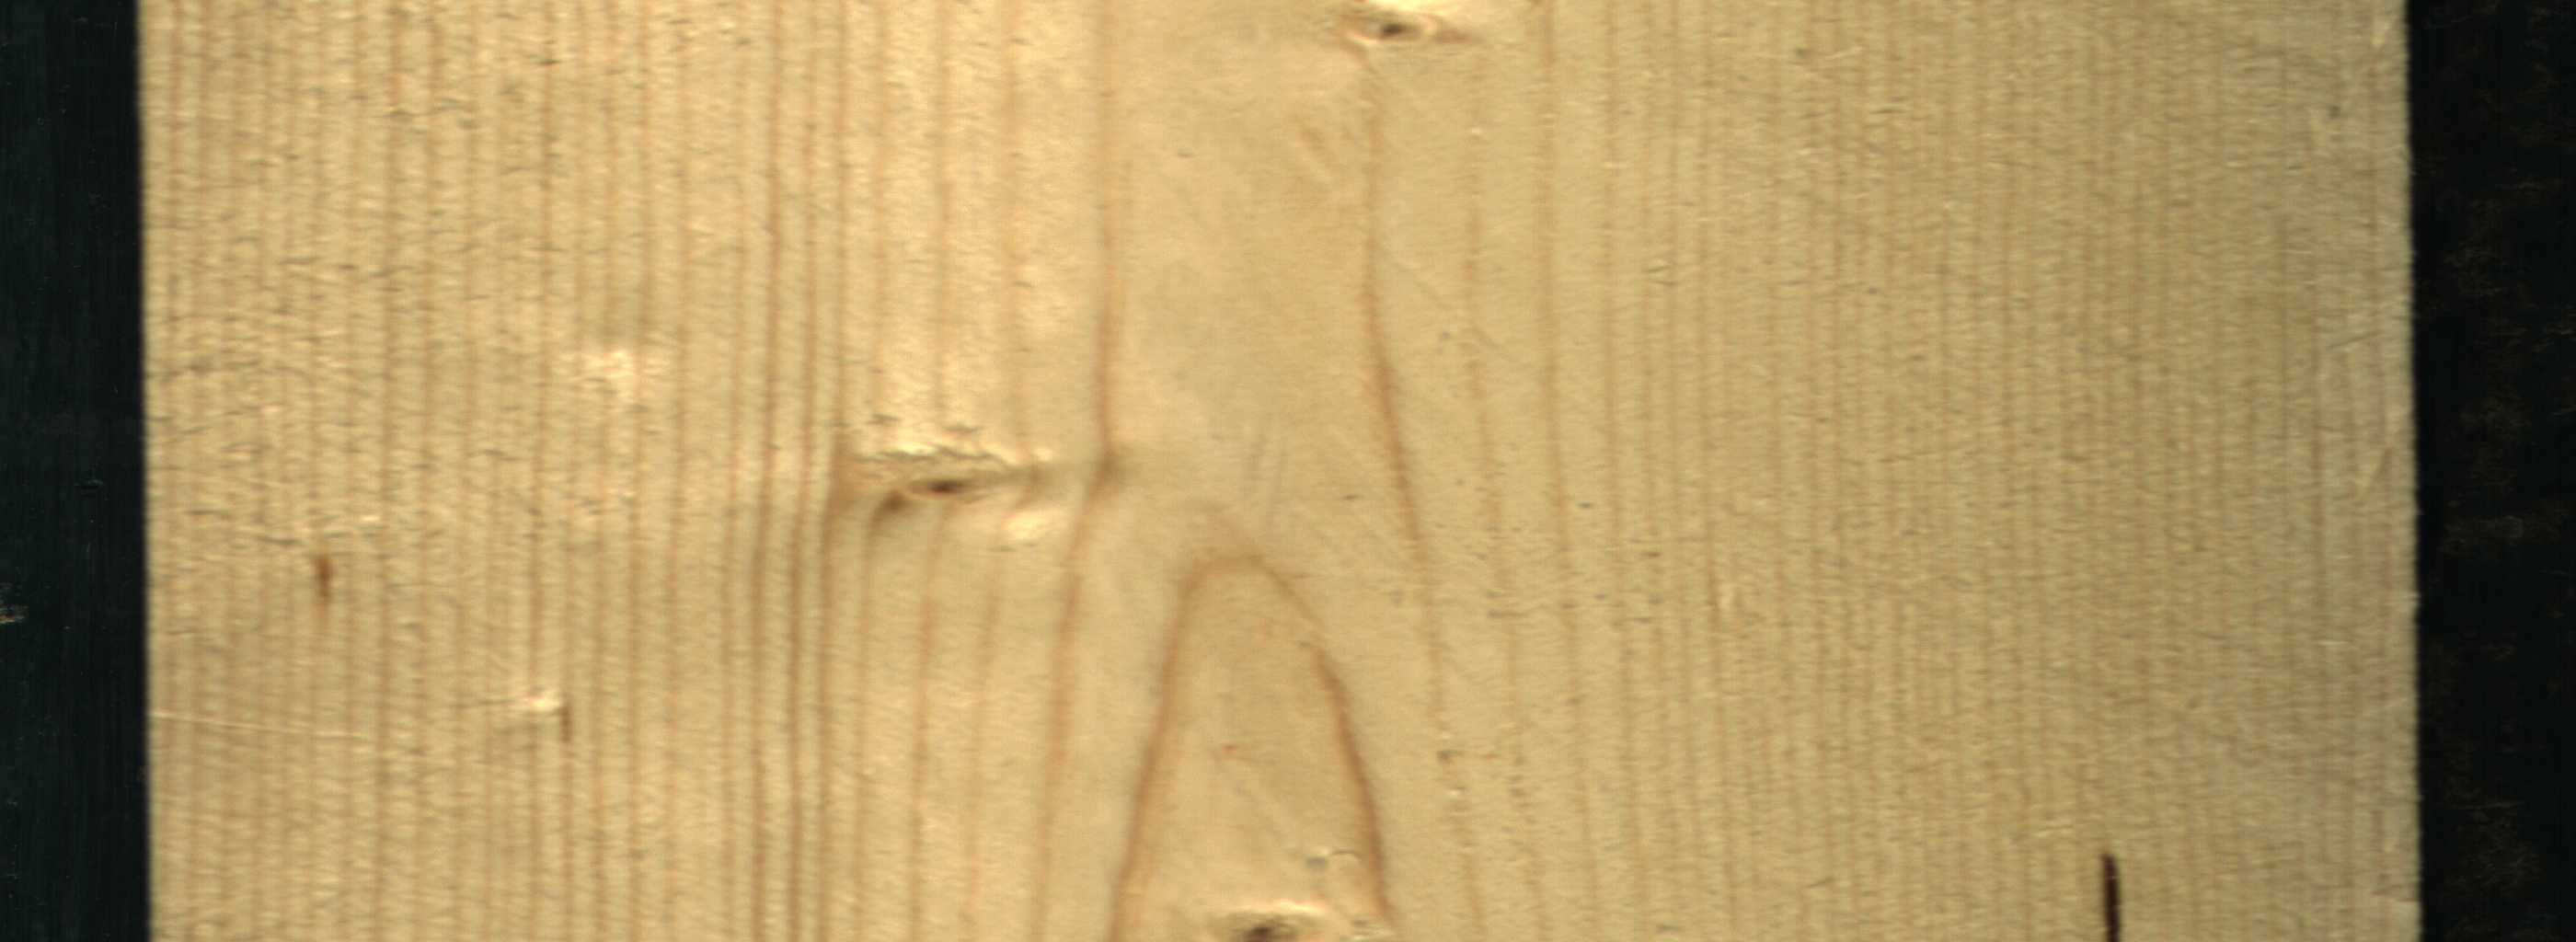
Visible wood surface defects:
resin
Live_Knot
Live_Knot
Live_Knot